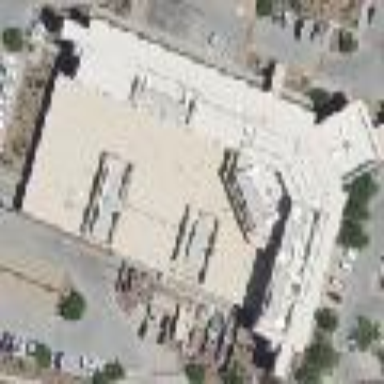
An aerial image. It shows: Hospital building.